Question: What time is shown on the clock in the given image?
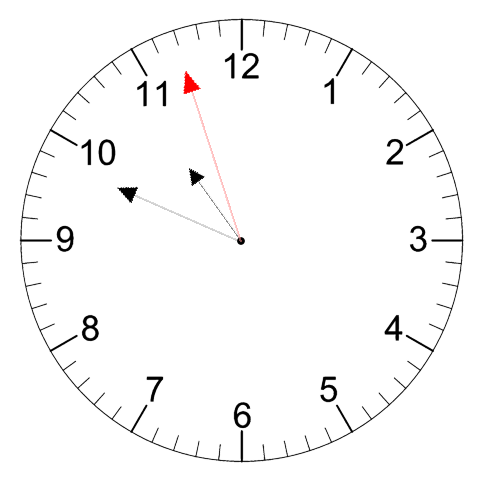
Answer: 10:48:57